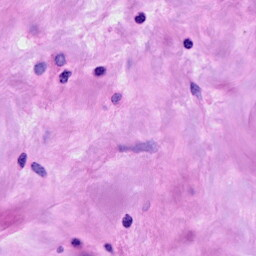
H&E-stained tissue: Breast